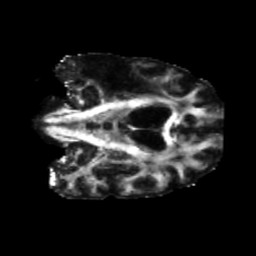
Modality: FA
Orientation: coronal
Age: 71
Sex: male
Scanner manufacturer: siemens
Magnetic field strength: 3 T
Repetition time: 5.25 s
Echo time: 0.08 s